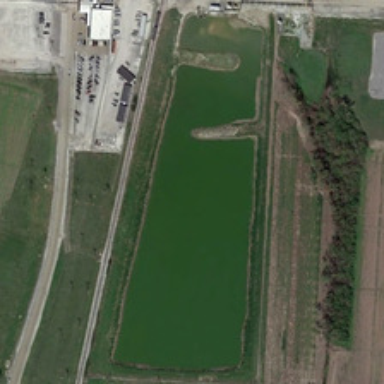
A long rectangular pond is near a parking lot and some green trees .